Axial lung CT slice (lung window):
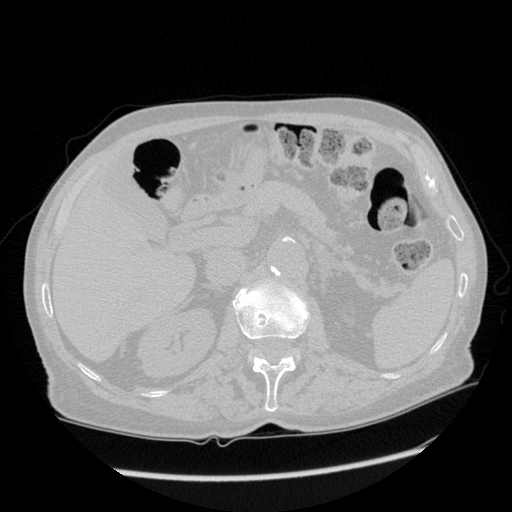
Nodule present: no